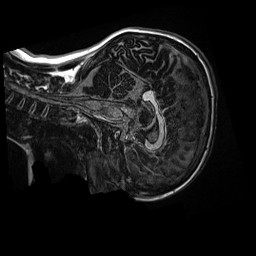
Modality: MP2RAGE
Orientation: sagittal
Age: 9
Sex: female
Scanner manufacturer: siemens
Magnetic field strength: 3 T
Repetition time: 4 s
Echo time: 0.00303 s